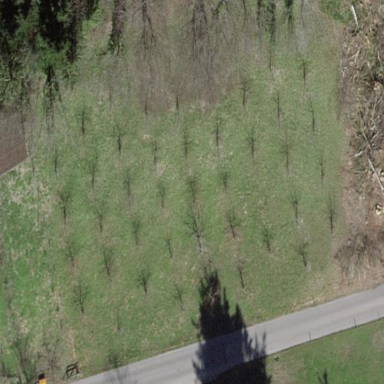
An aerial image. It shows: Orchard.